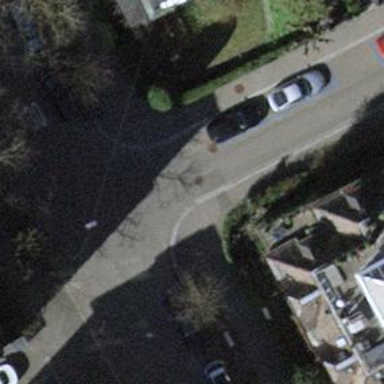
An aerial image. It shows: Asphalt sidewalk along the footway.